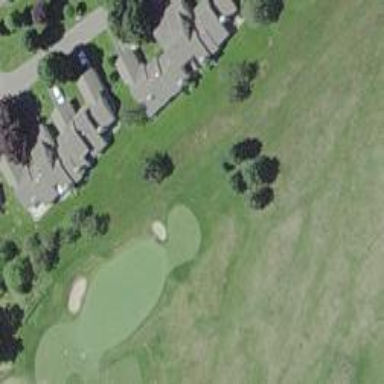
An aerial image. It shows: Grassy area designated as golf fairway.